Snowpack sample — Loveland Pass, Silver Plume, Colorado, USA (1/12/25, 11:40 AM MST)
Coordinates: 39.66, -105.88
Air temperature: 7 °F
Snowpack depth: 140 cm
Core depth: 10 cm
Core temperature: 41 °F
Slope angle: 11°, slope face: 30°
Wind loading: high
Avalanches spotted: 2
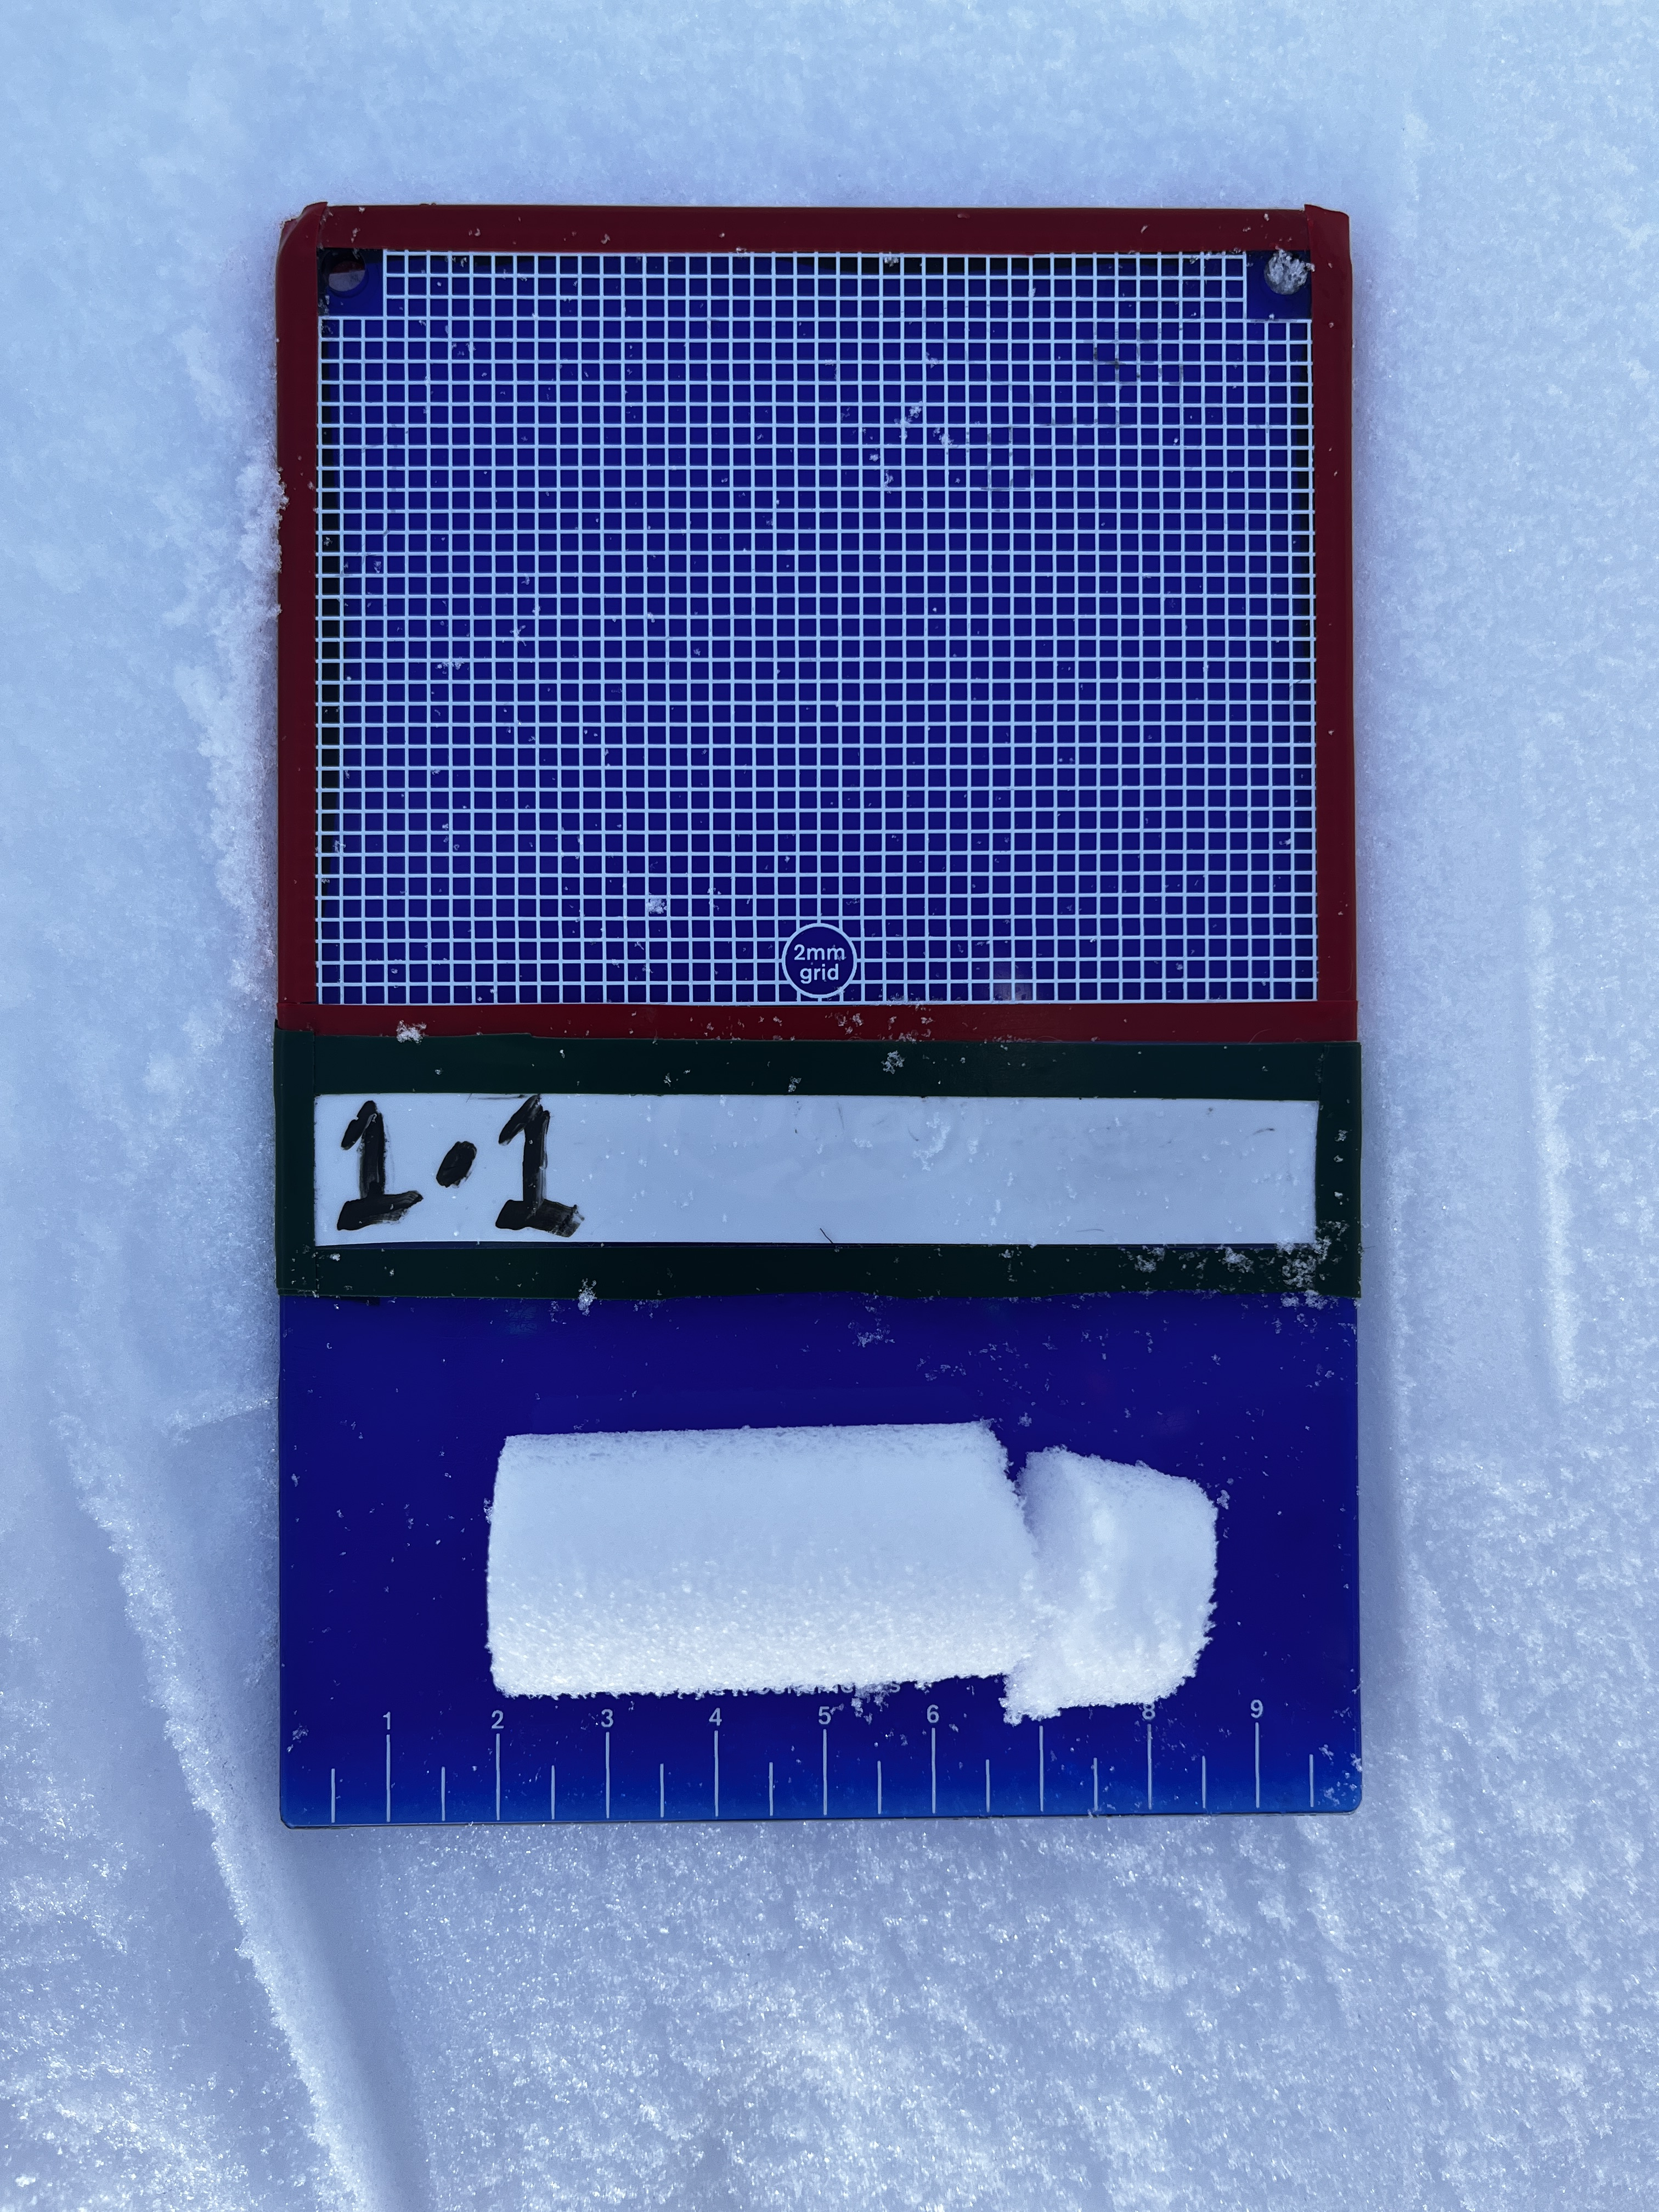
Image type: crystal_card
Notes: Pilot using slightly modified coring method that took too large segment for snow profile picturing, advised not to use in higher level models. Two avalanche on south face nearby, partially cloudy with light snow in the last 24 hours. Lots of wind loading on eastern features.